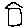
Label: house